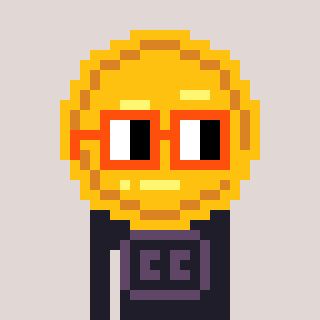
a pixel art character with square orange glasses, a medal-shaped head and a grayscale-colored body on a warm background